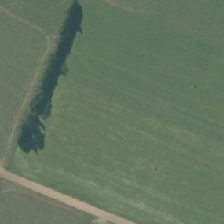
Land cover: shortrotation_cropland